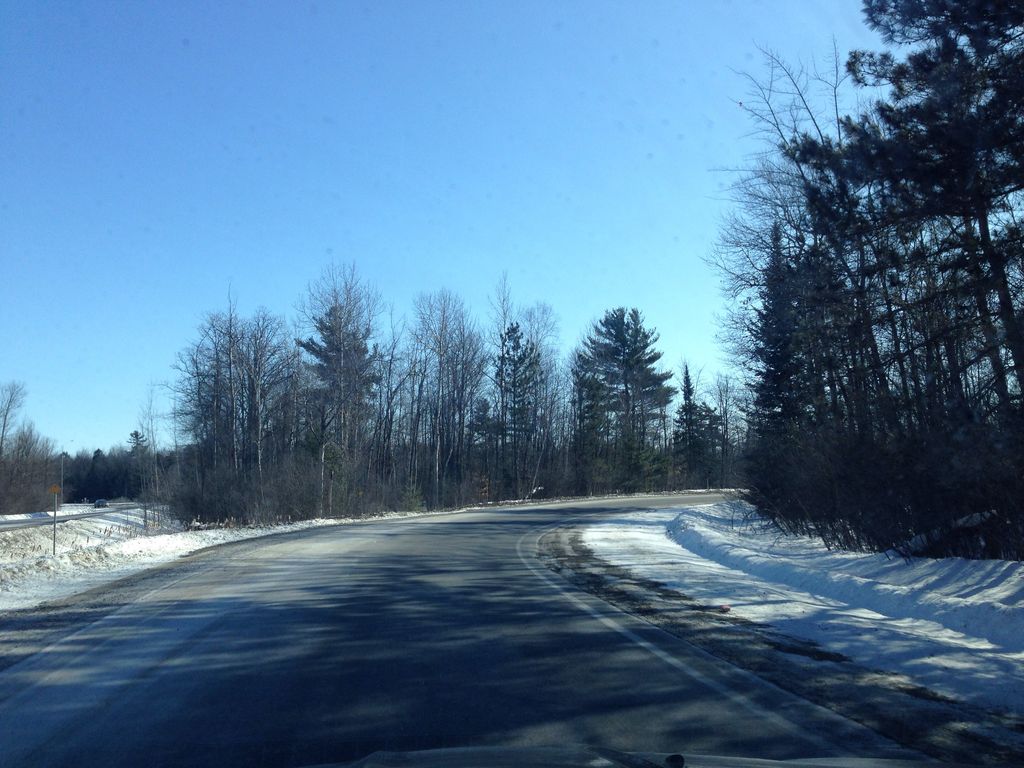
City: ottawa-gatineau